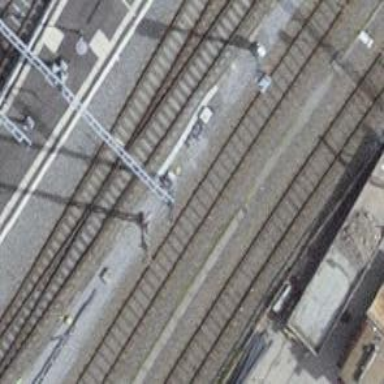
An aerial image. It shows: Siding railway track with electrified contact line.